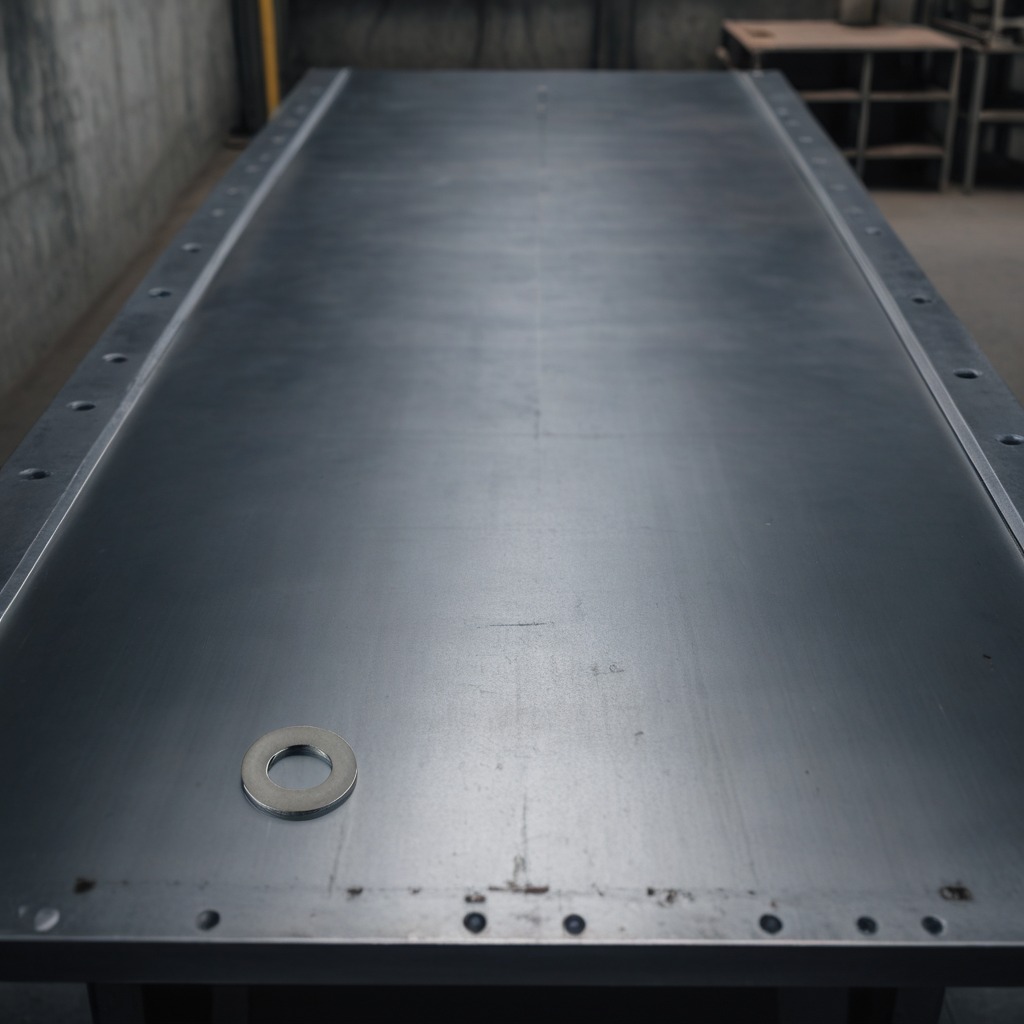
A flat metal washer is lying on the cold steel table in a mining workshop.